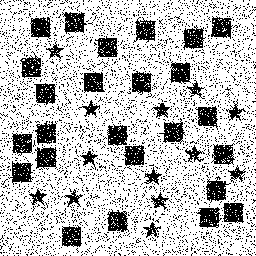
Squares: 25
Triangles: 0
Stars: 13
Total shapes: 38